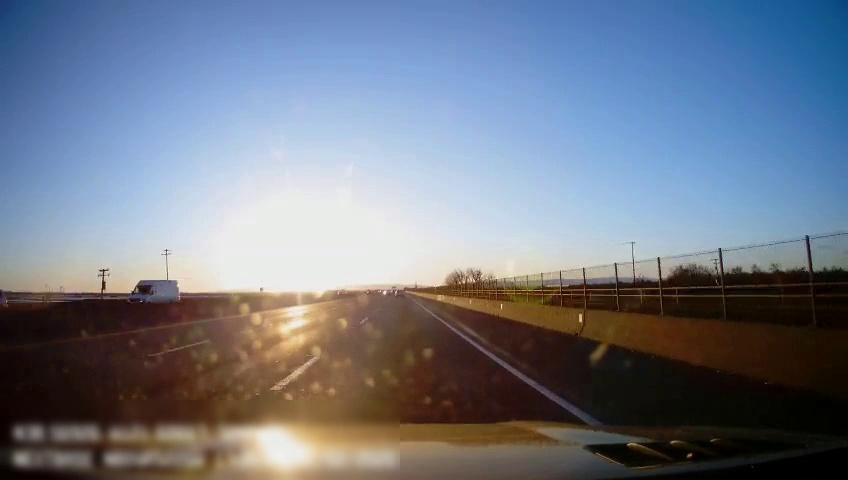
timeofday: Day
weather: Sunny
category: Drivable Space
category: Vehicles | SUV
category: Vehicles | SUV
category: Vehicles | Van
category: Lanes | Alternate Lane
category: Lanes | Current Lane
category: Lanes | Current Lane
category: Lanes | Alternate Lane